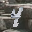
Label: 4